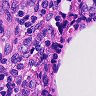
Metastatic tissue present: no